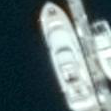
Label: Civil_yacht